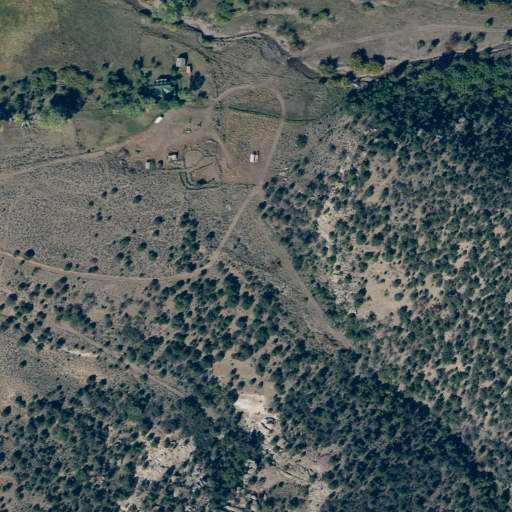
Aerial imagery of valley in Utah named Spring Hollow containing evergreen forest, shrub, deciduous forest, woody wetlands, open development, and herbaceous wetlands